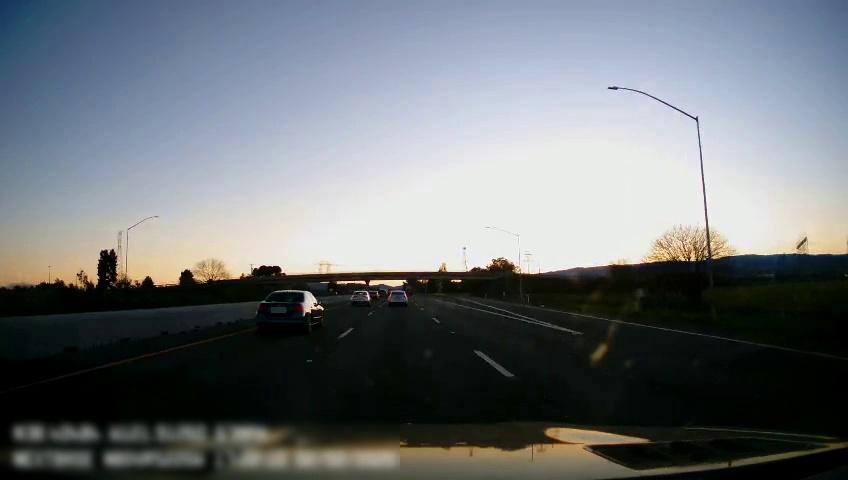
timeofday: Day
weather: Sunny
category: Drivable Space
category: Vehicles | Car
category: Vehicles | Car
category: Vehicles | Car
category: Vehicles | Car
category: Lanes | Current Lane
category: Lanes | Current Lane
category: Lanes | Alternate Lane
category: Lanes | Alternate Lane
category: Lanes | Alternate Lane
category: Lanes | Alternate Lane